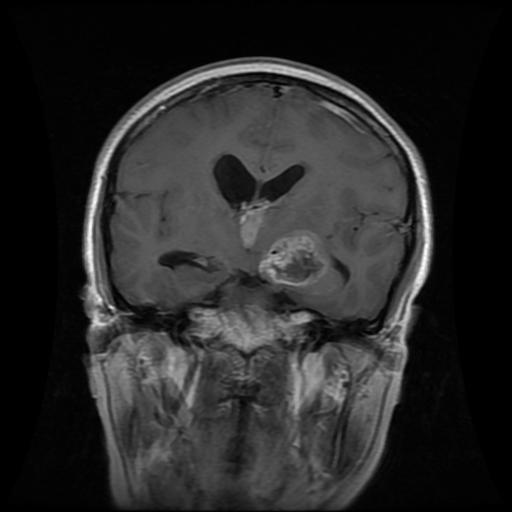
Label: glioma